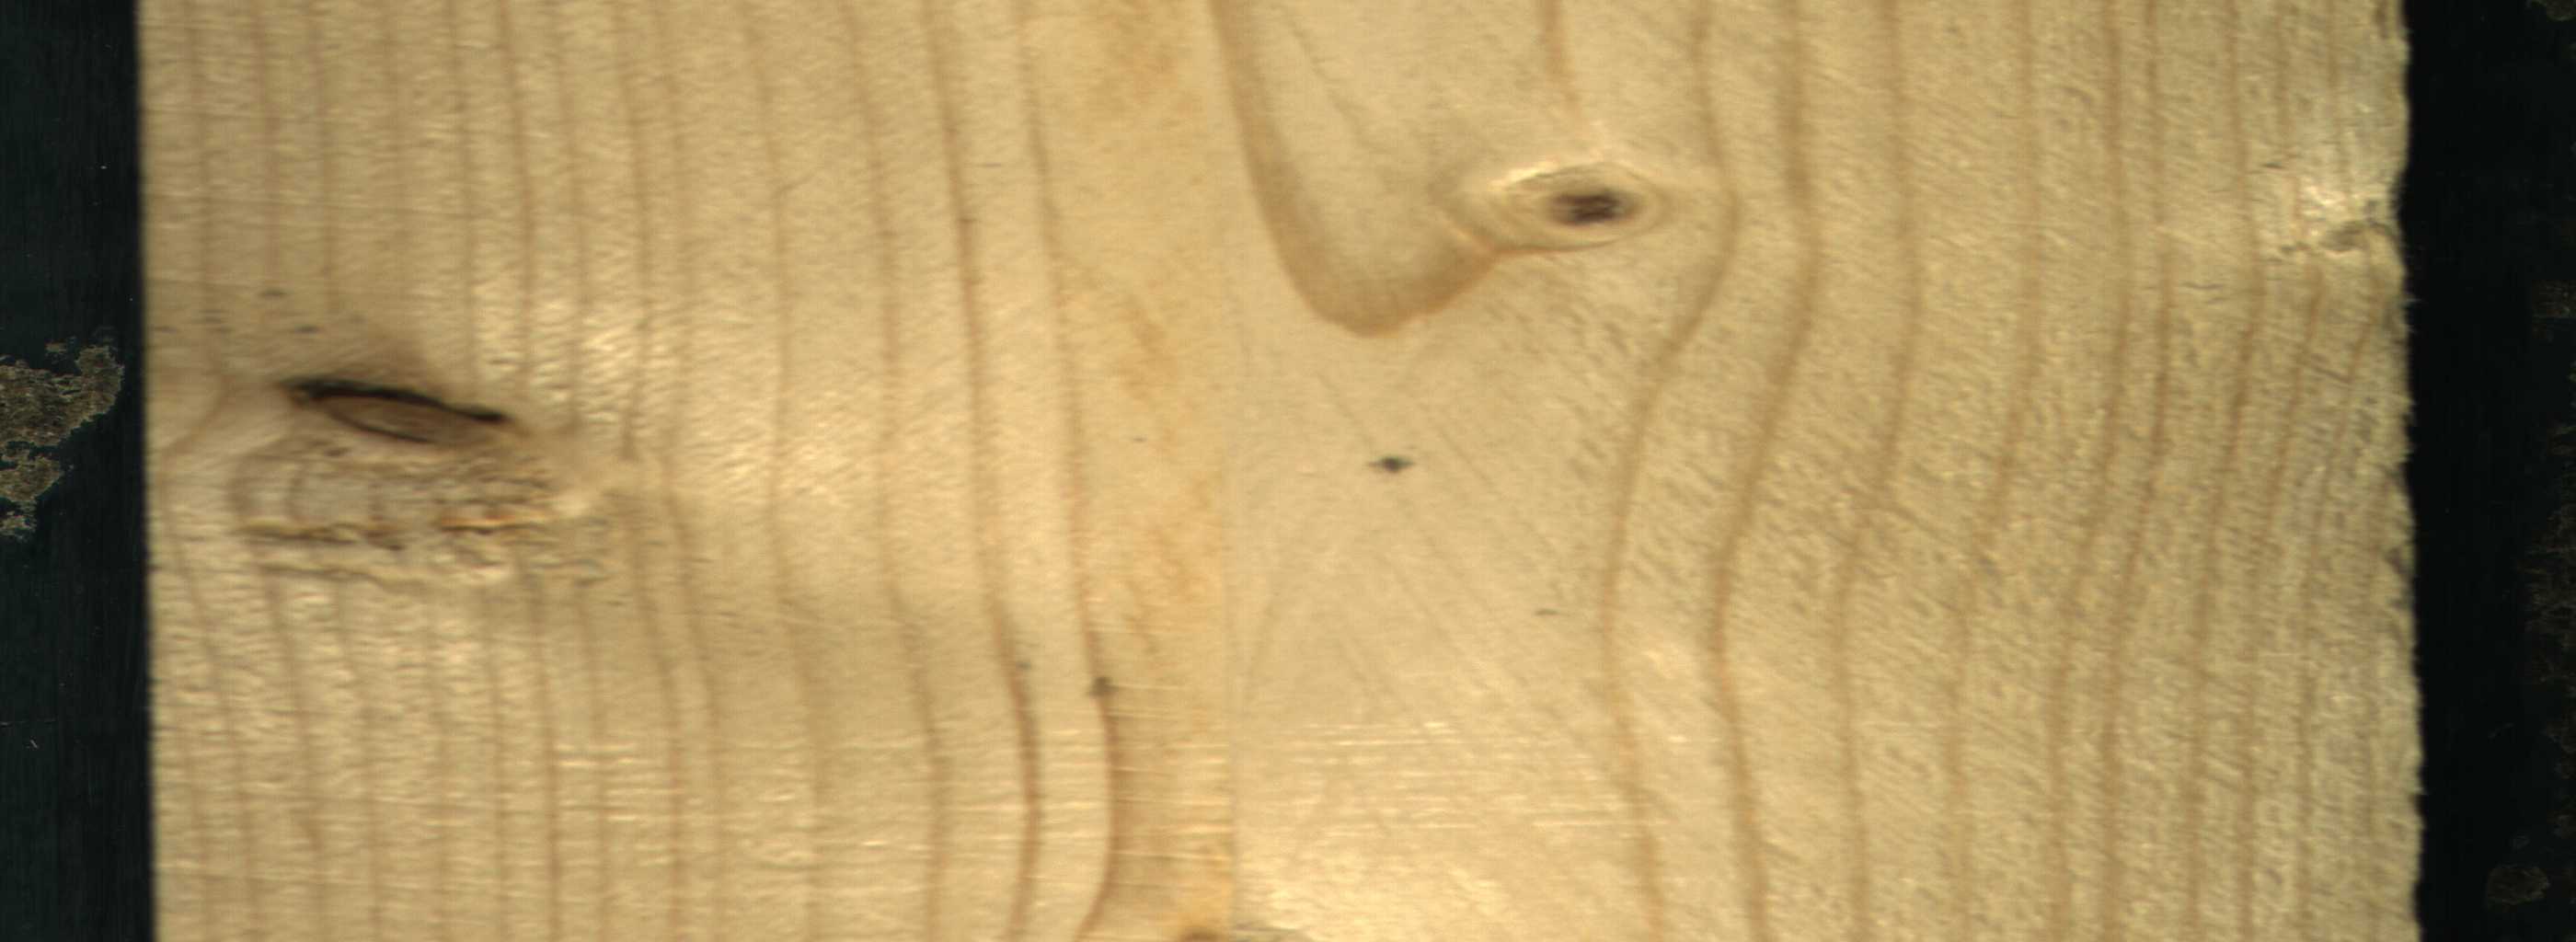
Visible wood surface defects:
Dead_Knot
Live_Knot